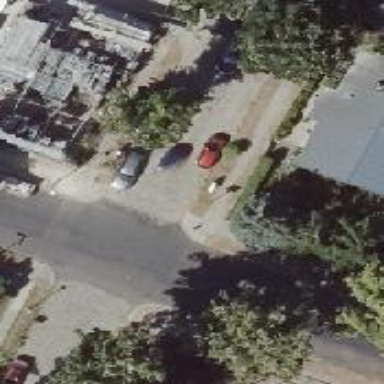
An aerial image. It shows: Sidewalk along the footway.